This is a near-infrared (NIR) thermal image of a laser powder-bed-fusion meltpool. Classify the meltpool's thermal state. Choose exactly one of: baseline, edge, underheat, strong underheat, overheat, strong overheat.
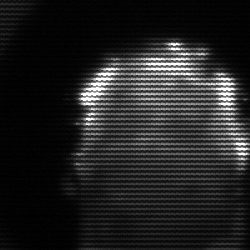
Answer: baseline